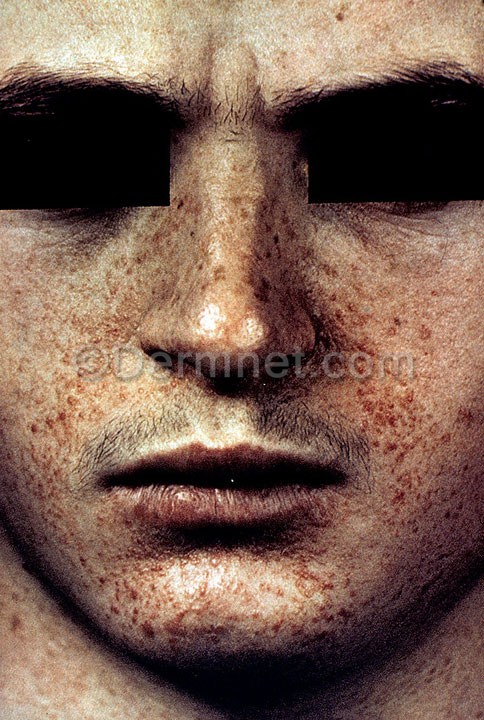
Disease: Systemic Disease